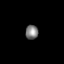
Tissue: lung
Cell type: Epithelial cells
Senescence score: 0.6487
Nuclear area (px): 177
Mean DAPI intensity: 126.52